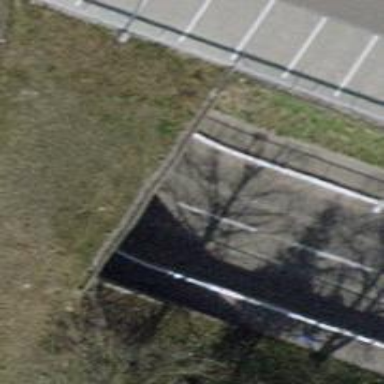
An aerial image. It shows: Primary highway with asphalt surface passing through tunnel. There is designated cycle track along the highway.